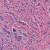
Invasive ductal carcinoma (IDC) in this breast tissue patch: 1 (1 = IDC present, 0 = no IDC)